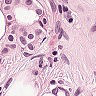
Metastatic tissue present: yes